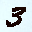
Label: 3